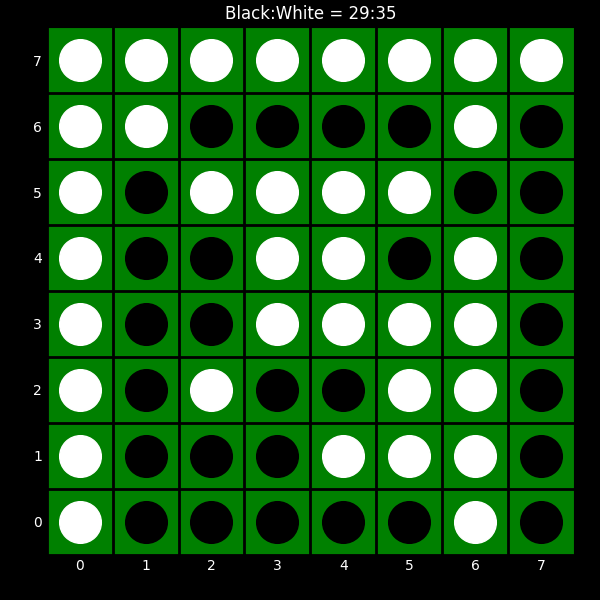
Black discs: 29
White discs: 35